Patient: sex M, age 35
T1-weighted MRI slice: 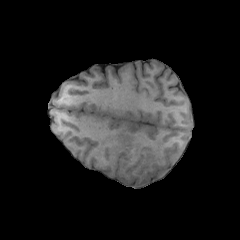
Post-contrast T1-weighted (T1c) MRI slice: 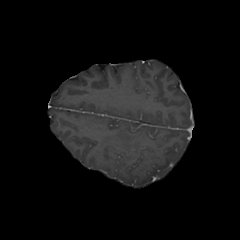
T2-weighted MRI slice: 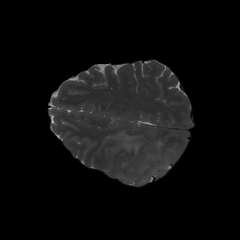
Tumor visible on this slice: yes
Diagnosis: Astrocytoma, IDH-wildtype
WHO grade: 2